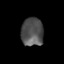
Tissue: lung
Cell type: Epithelial cells
Senescence score: 0.2115
Nuclear area (px): 615
Mean DAPI intensity: 81.603